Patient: sex F, age 64
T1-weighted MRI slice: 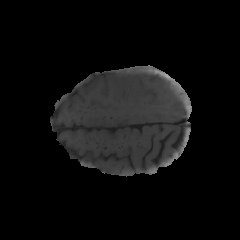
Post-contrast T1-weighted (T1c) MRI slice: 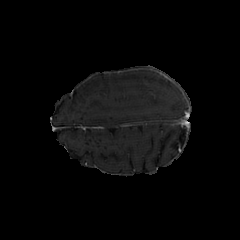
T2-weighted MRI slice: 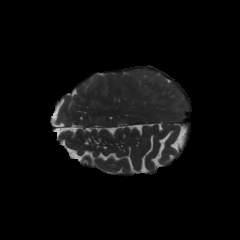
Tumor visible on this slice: no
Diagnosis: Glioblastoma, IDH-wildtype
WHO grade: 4